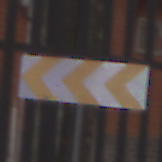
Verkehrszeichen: RichtungstafelnInKurvenGrossRechts
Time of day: MorningAfternoon
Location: Outdoor (Urban)
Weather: Overcast
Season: NotSpecified
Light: Natural